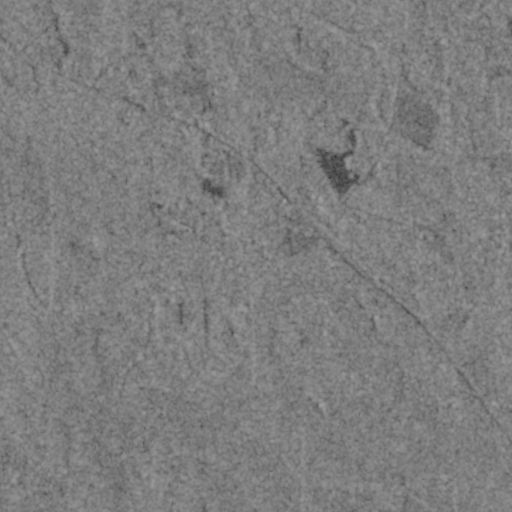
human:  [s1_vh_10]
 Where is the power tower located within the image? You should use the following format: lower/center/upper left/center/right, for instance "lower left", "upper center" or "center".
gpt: The power tower is located in the upper left of the image.
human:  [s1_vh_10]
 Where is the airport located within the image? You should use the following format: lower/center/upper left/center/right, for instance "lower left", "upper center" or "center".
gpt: There is no airport in the image.

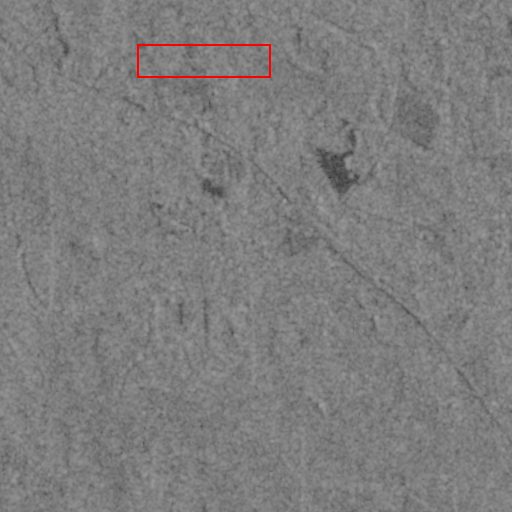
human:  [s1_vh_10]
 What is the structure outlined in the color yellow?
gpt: There is no yellow outline.
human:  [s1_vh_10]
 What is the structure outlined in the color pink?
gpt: There is no structure outlined in pink.